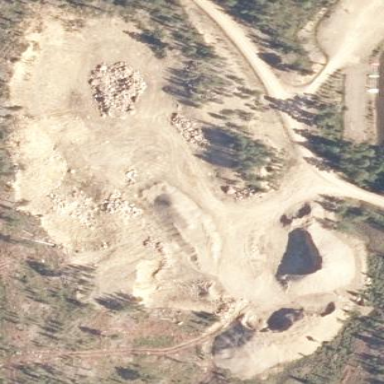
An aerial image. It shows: Quarry for sand extraction.